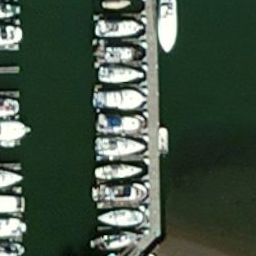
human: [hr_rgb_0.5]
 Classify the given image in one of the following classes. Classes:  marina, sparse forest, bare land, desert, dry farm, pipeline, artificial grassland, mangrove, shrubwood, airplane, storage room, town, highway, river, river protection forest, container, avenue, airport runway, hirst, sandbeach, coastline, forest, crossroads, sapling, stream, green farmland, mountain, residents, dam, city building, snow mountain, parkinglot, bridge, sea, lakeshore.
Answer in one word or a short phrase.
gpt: marina